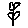
Label: flower